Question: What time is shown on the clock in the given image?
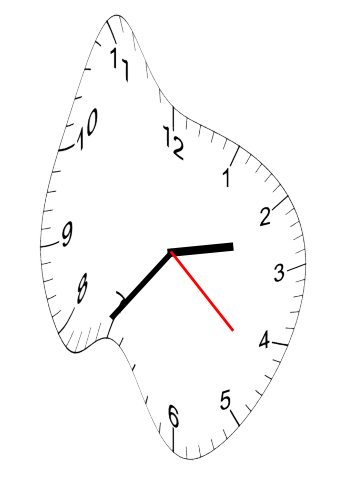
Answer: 02:36:22